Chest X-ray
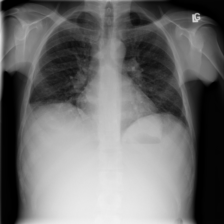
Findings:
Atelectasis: positive
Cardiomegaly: negative
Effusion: negative
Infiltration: positive
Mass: negative
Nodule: negative
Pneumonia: negative
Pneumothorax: negative
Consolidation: negative
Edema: negative
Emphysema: negative
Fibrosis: negative
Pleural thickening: negative
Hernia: negative